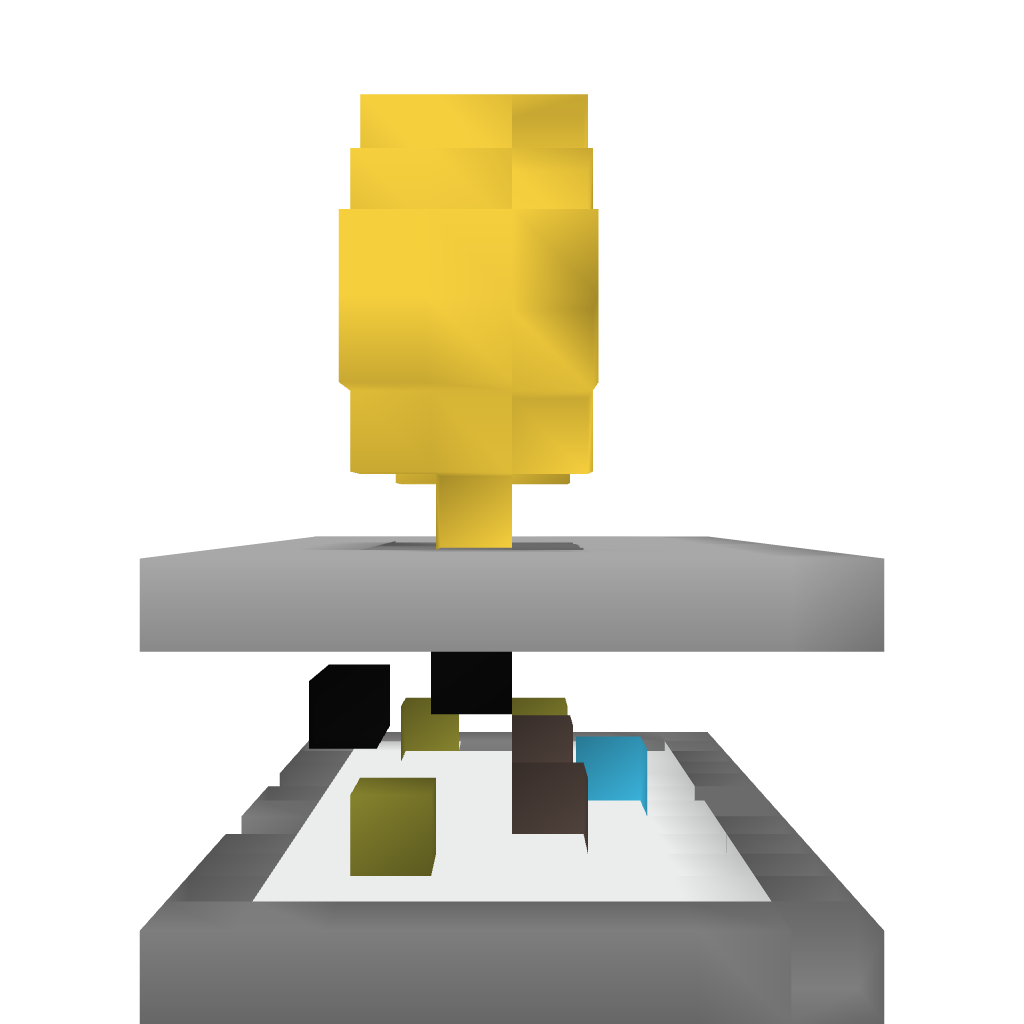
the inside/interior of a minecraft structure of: First Server Bank